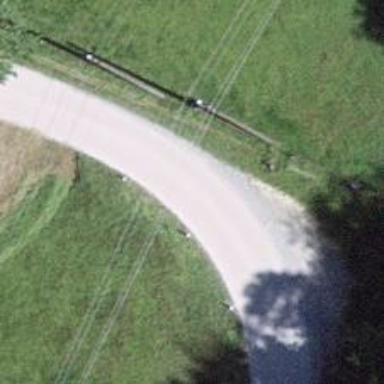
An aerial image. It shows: Unclassified road with fine gravel surface.